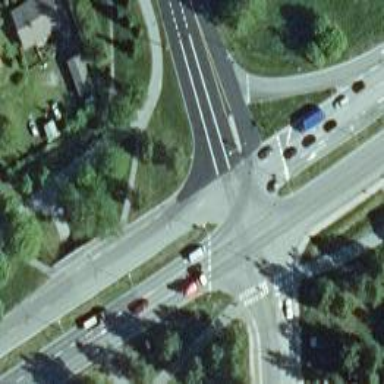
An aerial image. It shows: Asphalt road with separate sidewalks and separate cycleway. The road is classified as primary highway.